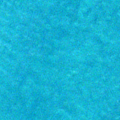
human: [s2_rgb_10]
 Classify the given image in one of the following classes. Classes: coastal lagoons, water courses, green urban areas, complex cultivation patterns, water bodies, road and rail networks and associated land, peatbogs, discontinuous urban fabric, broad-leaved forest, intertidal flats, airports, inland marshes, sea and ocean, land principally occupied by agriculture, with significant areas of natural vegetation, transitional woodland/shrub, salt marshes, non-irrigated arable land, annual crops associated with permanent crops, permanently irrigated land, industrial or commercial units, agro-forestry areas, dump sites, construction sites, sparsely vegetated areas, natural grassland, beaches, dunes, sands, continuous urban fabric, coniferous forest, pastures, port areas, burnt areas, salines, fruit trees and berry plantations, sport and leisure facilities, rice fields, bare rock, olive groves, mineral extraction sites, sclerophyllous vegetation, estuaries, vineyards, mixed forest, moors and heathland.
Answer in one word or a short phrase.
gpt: sea and ocean